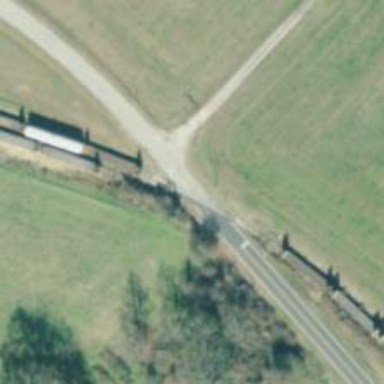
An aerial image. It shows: Railway level crossing.